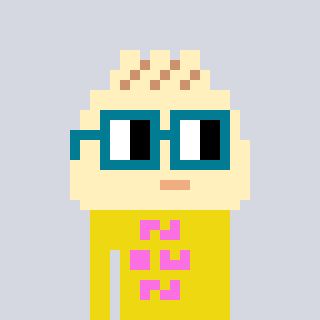
a pixel art character with square dark green glasses, a porkbao-shaped head and a yellow-colored body on a cool background